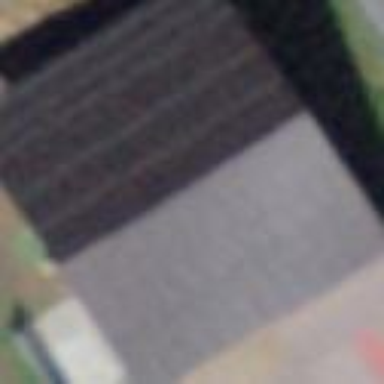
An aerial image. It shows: Rural barn.